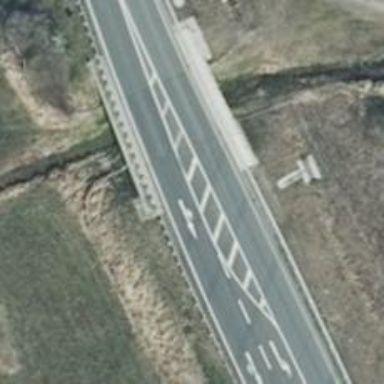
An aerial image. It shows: Asphalt road bridge for motor vehicles at the primary highway level.